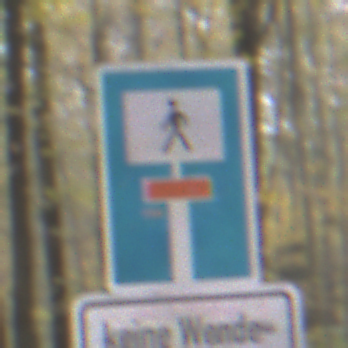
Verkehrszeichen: SackgasseFussgaengerDurchlaessig
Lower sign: HinweisGeaenderteVorfahrtVerkehrsfuehrungVerkehrsregelung3
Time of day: MorningAfternoon
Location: Outdoor (Nature)
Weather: Overcast
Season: Autumn
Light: Natural